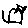
Label: cat